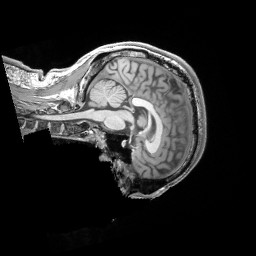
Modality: T1w
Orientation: sagittal
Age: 23
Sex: male
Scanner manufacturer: siemens
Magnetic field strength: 3 T
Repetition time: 2.53 s
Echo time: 0.00326 s